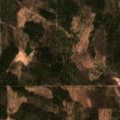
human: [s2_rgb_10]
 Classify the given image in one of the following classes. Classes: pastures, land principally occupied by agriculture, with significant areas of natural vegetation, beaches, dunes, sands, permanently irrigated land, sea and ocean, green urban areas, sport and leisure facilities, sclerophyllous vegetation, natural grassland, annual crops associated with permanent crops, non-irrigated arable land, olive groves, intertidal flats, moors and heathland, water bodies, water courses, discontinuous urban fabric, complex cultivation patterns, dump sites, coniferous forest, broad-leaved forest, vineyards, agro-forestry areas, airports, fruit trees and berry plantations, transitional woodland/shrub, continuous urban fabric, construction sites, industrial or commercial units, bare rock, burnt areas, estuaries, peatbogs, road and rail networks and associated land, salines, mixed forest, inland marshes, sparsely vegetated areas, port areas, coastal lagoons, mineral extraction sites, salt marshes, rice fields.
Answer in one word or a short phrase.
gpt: mixed forest, transitional woodland/shrub